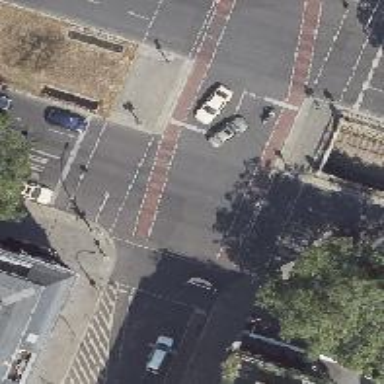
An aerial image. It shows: Road with traffic signals.